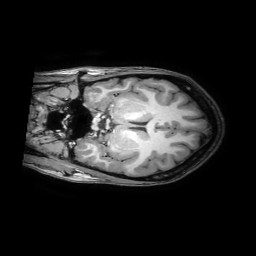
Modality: T1w
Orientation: coronal
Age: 25
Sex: female
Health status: healthy
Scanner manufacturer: philips
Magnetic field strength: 3 T
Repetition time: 0.0079 s
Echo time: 0.0035 s